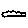
Label: cloud